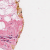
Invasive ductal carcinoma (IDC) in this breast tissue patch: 0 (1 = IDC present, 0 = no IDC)